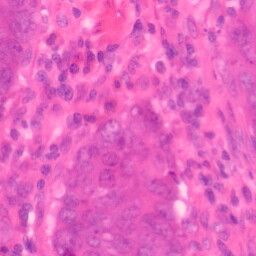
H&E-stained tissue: Colon